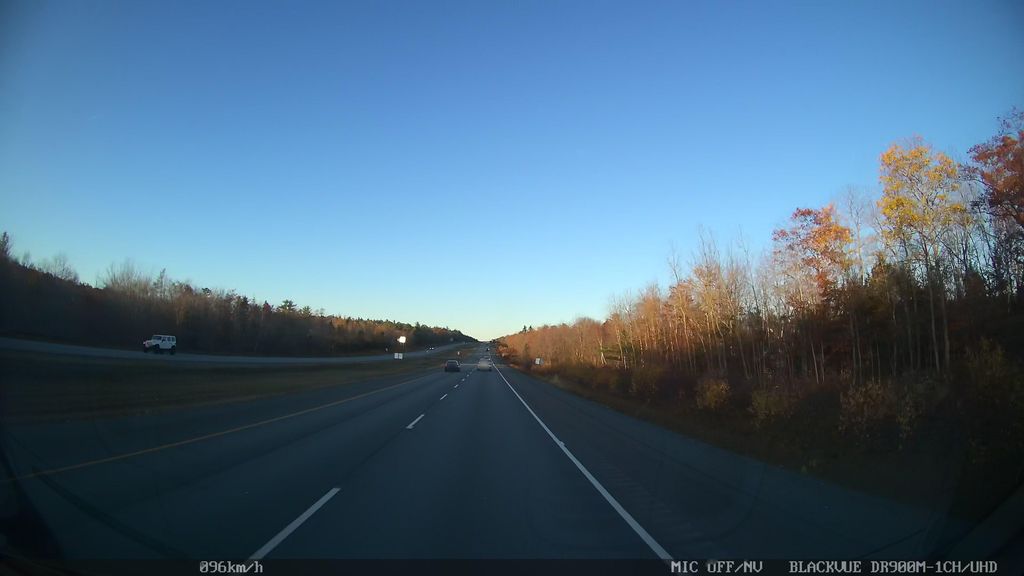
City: halifax